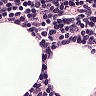
Metastatic tissue present: no